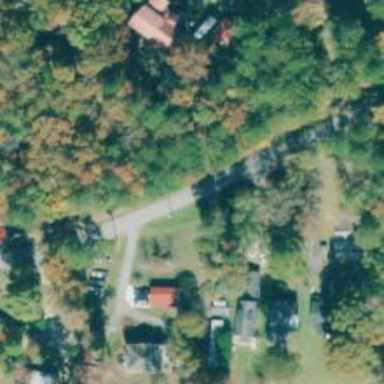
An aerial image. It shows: Residential road.